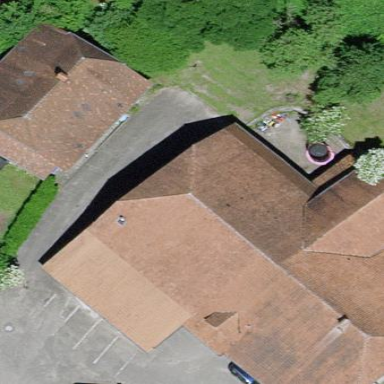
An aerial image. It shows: Farm building.